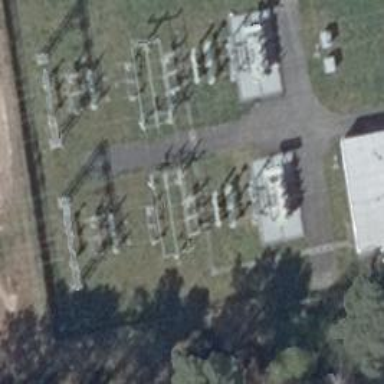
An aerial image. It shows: Three cables of power line.